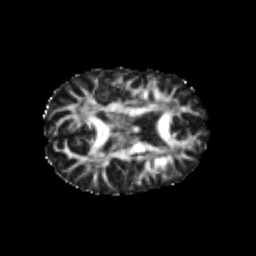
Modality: FA
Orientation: axial
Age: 20
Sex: female
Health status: healthy
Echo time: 0.074 s